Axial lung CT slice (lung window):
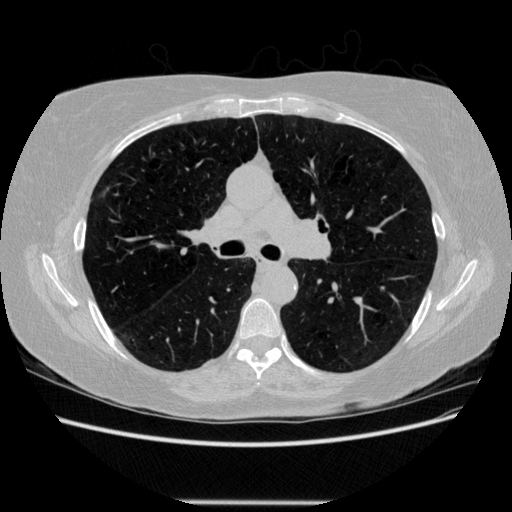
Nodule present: no